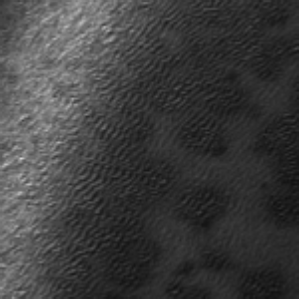
Label: frost